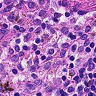
Metastatic tissue present: no